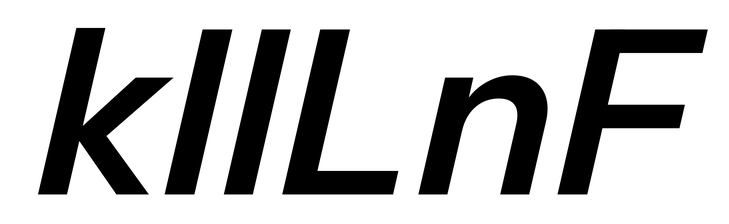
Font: InstrumentSans-Italic_SemiBold_Italic